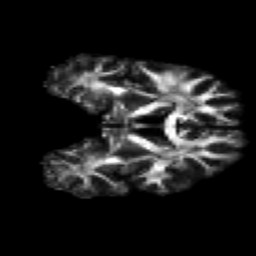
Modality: FA
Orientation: coronal
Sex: male
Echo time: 0.114 s